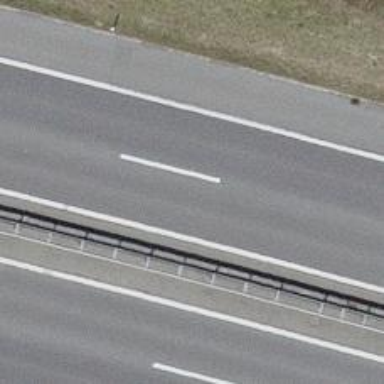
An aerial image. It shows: View of motorway.